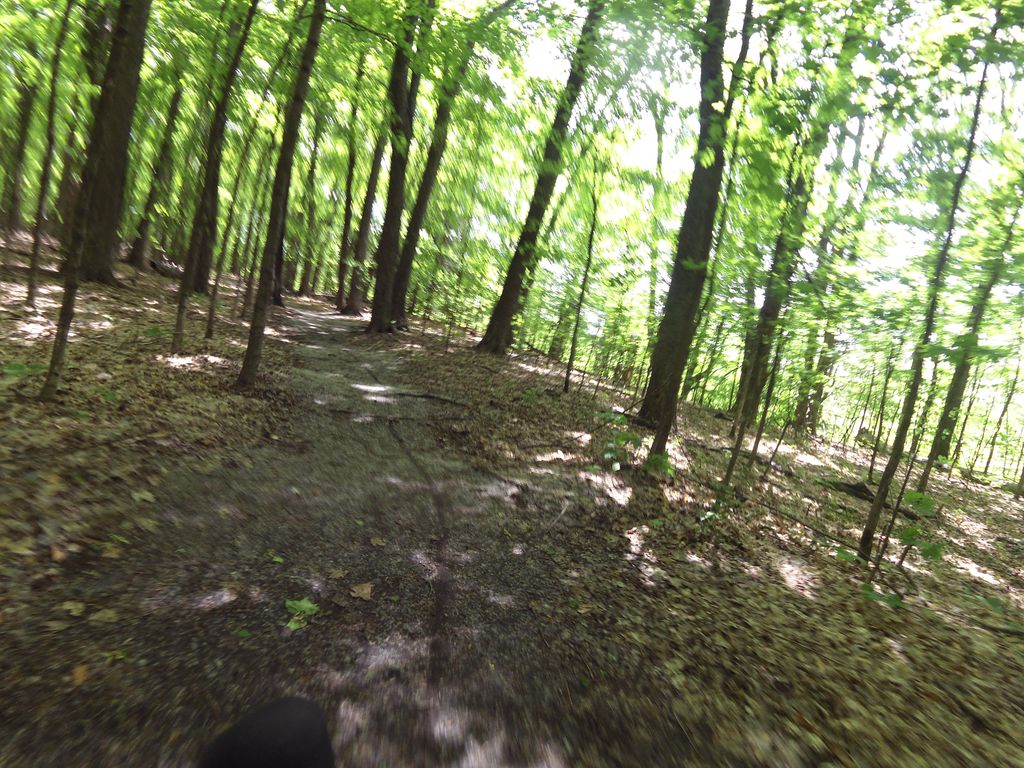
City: ottawa-gatineau